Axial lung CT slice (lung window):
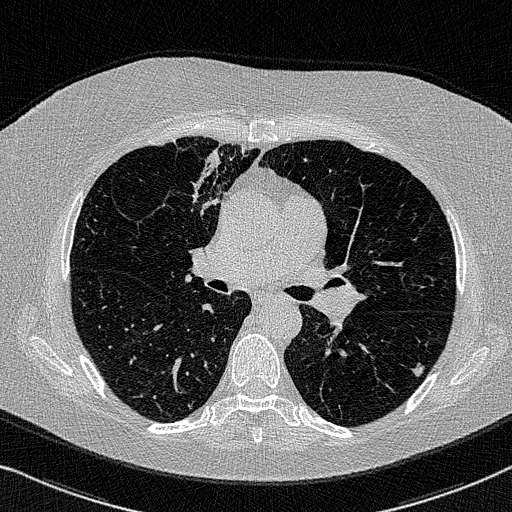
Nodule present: yes
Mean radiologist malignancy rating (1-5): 3.5